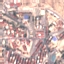
Label: Residential